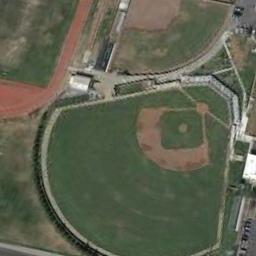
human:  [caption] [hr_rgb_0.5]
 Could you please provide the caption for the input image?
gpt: A baseball diamond is next to a playground .

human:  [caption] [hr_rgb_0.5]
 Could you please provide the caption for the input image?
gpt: There is a baseball diamond in the grass next to the playground .

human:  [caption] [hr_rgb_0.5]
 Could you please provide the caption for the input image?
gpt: A baseball diamond next to the playground and some buildings beside .

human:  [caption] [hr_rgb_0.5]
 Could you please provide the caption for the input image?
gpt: There is a trail leading to this baseball field .

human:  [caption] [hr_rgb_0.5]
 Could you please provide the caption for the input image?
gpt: The baseball diamond is surrounded by roads .